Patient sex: M
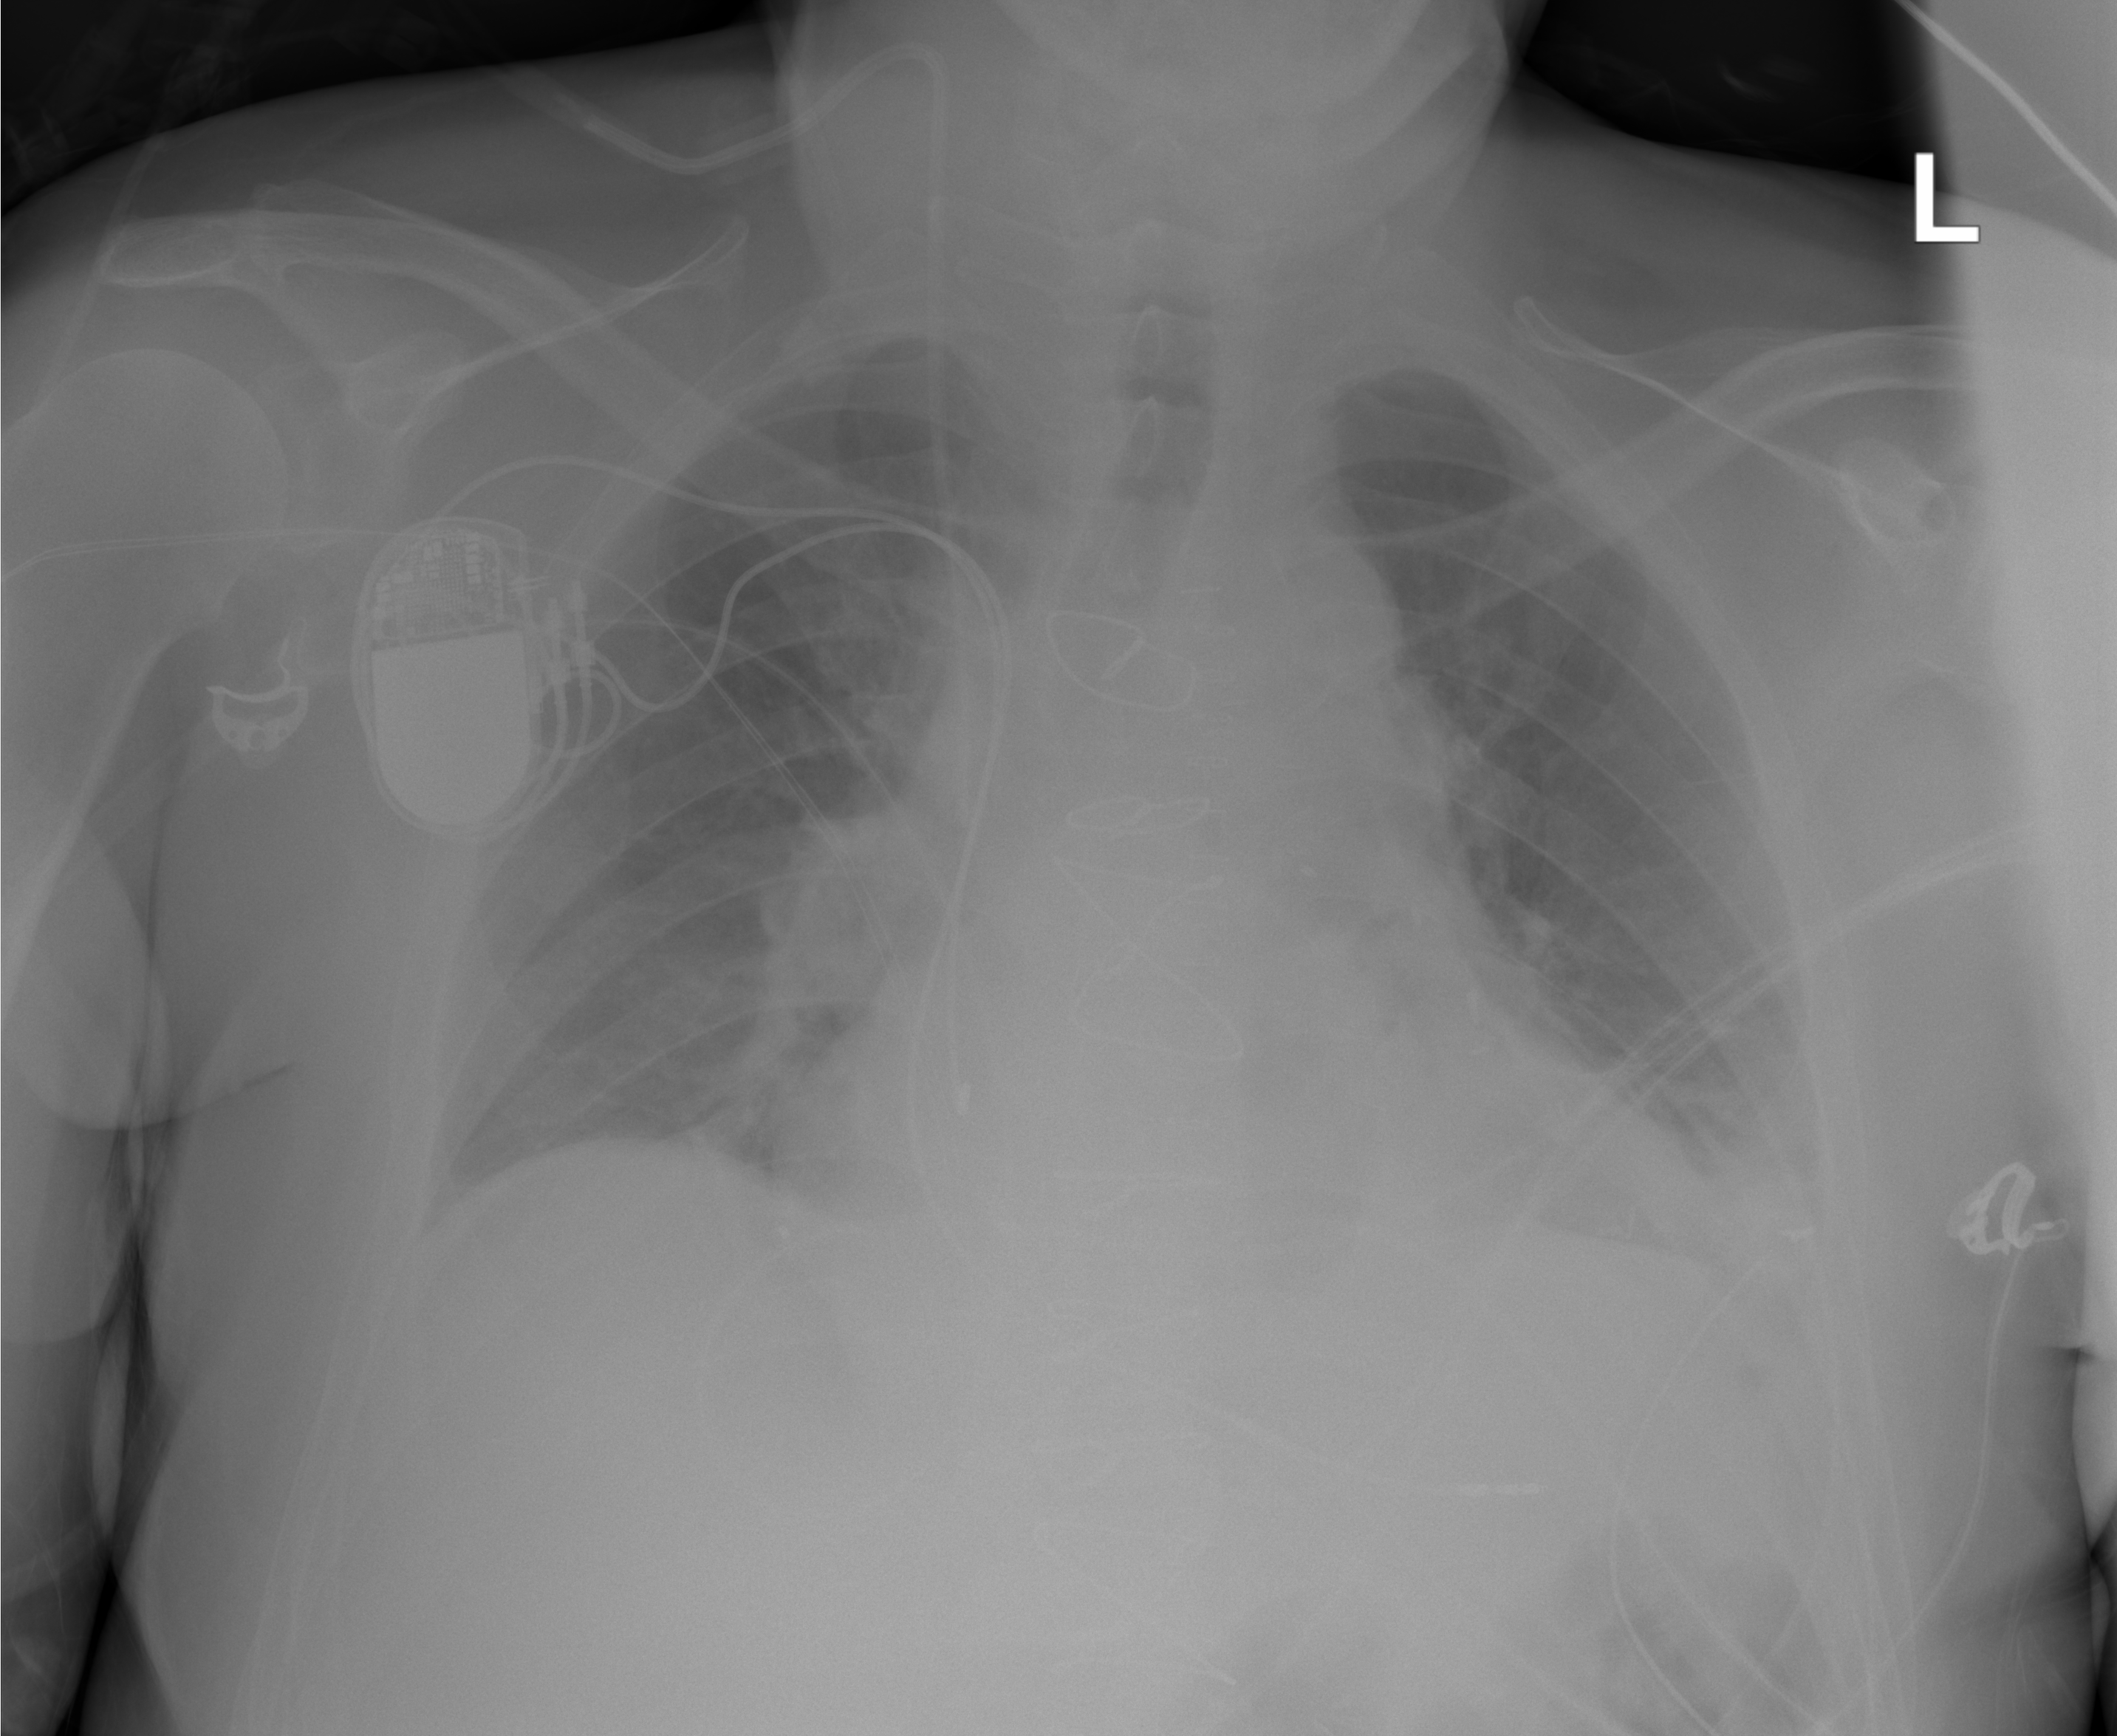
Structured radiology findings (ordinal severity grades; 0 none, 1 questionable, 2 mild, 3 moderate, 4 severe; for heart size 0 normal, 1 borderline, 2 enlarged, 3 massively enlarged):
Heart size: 2
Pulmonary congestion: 0
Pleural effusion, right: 0
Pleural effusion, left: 1
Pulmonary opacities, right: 0
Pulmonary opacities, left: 0
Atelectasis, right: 0
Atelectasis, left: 2